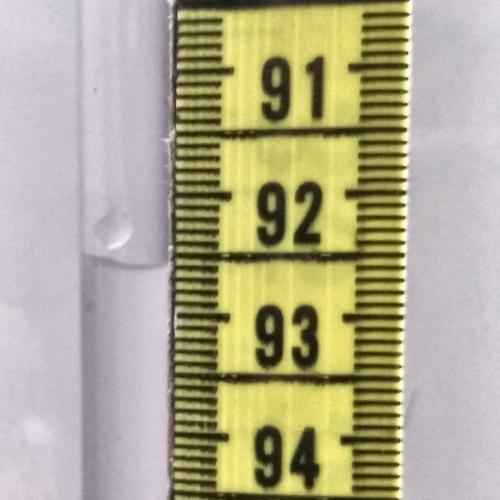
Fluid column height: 92.6 cm